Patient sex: F
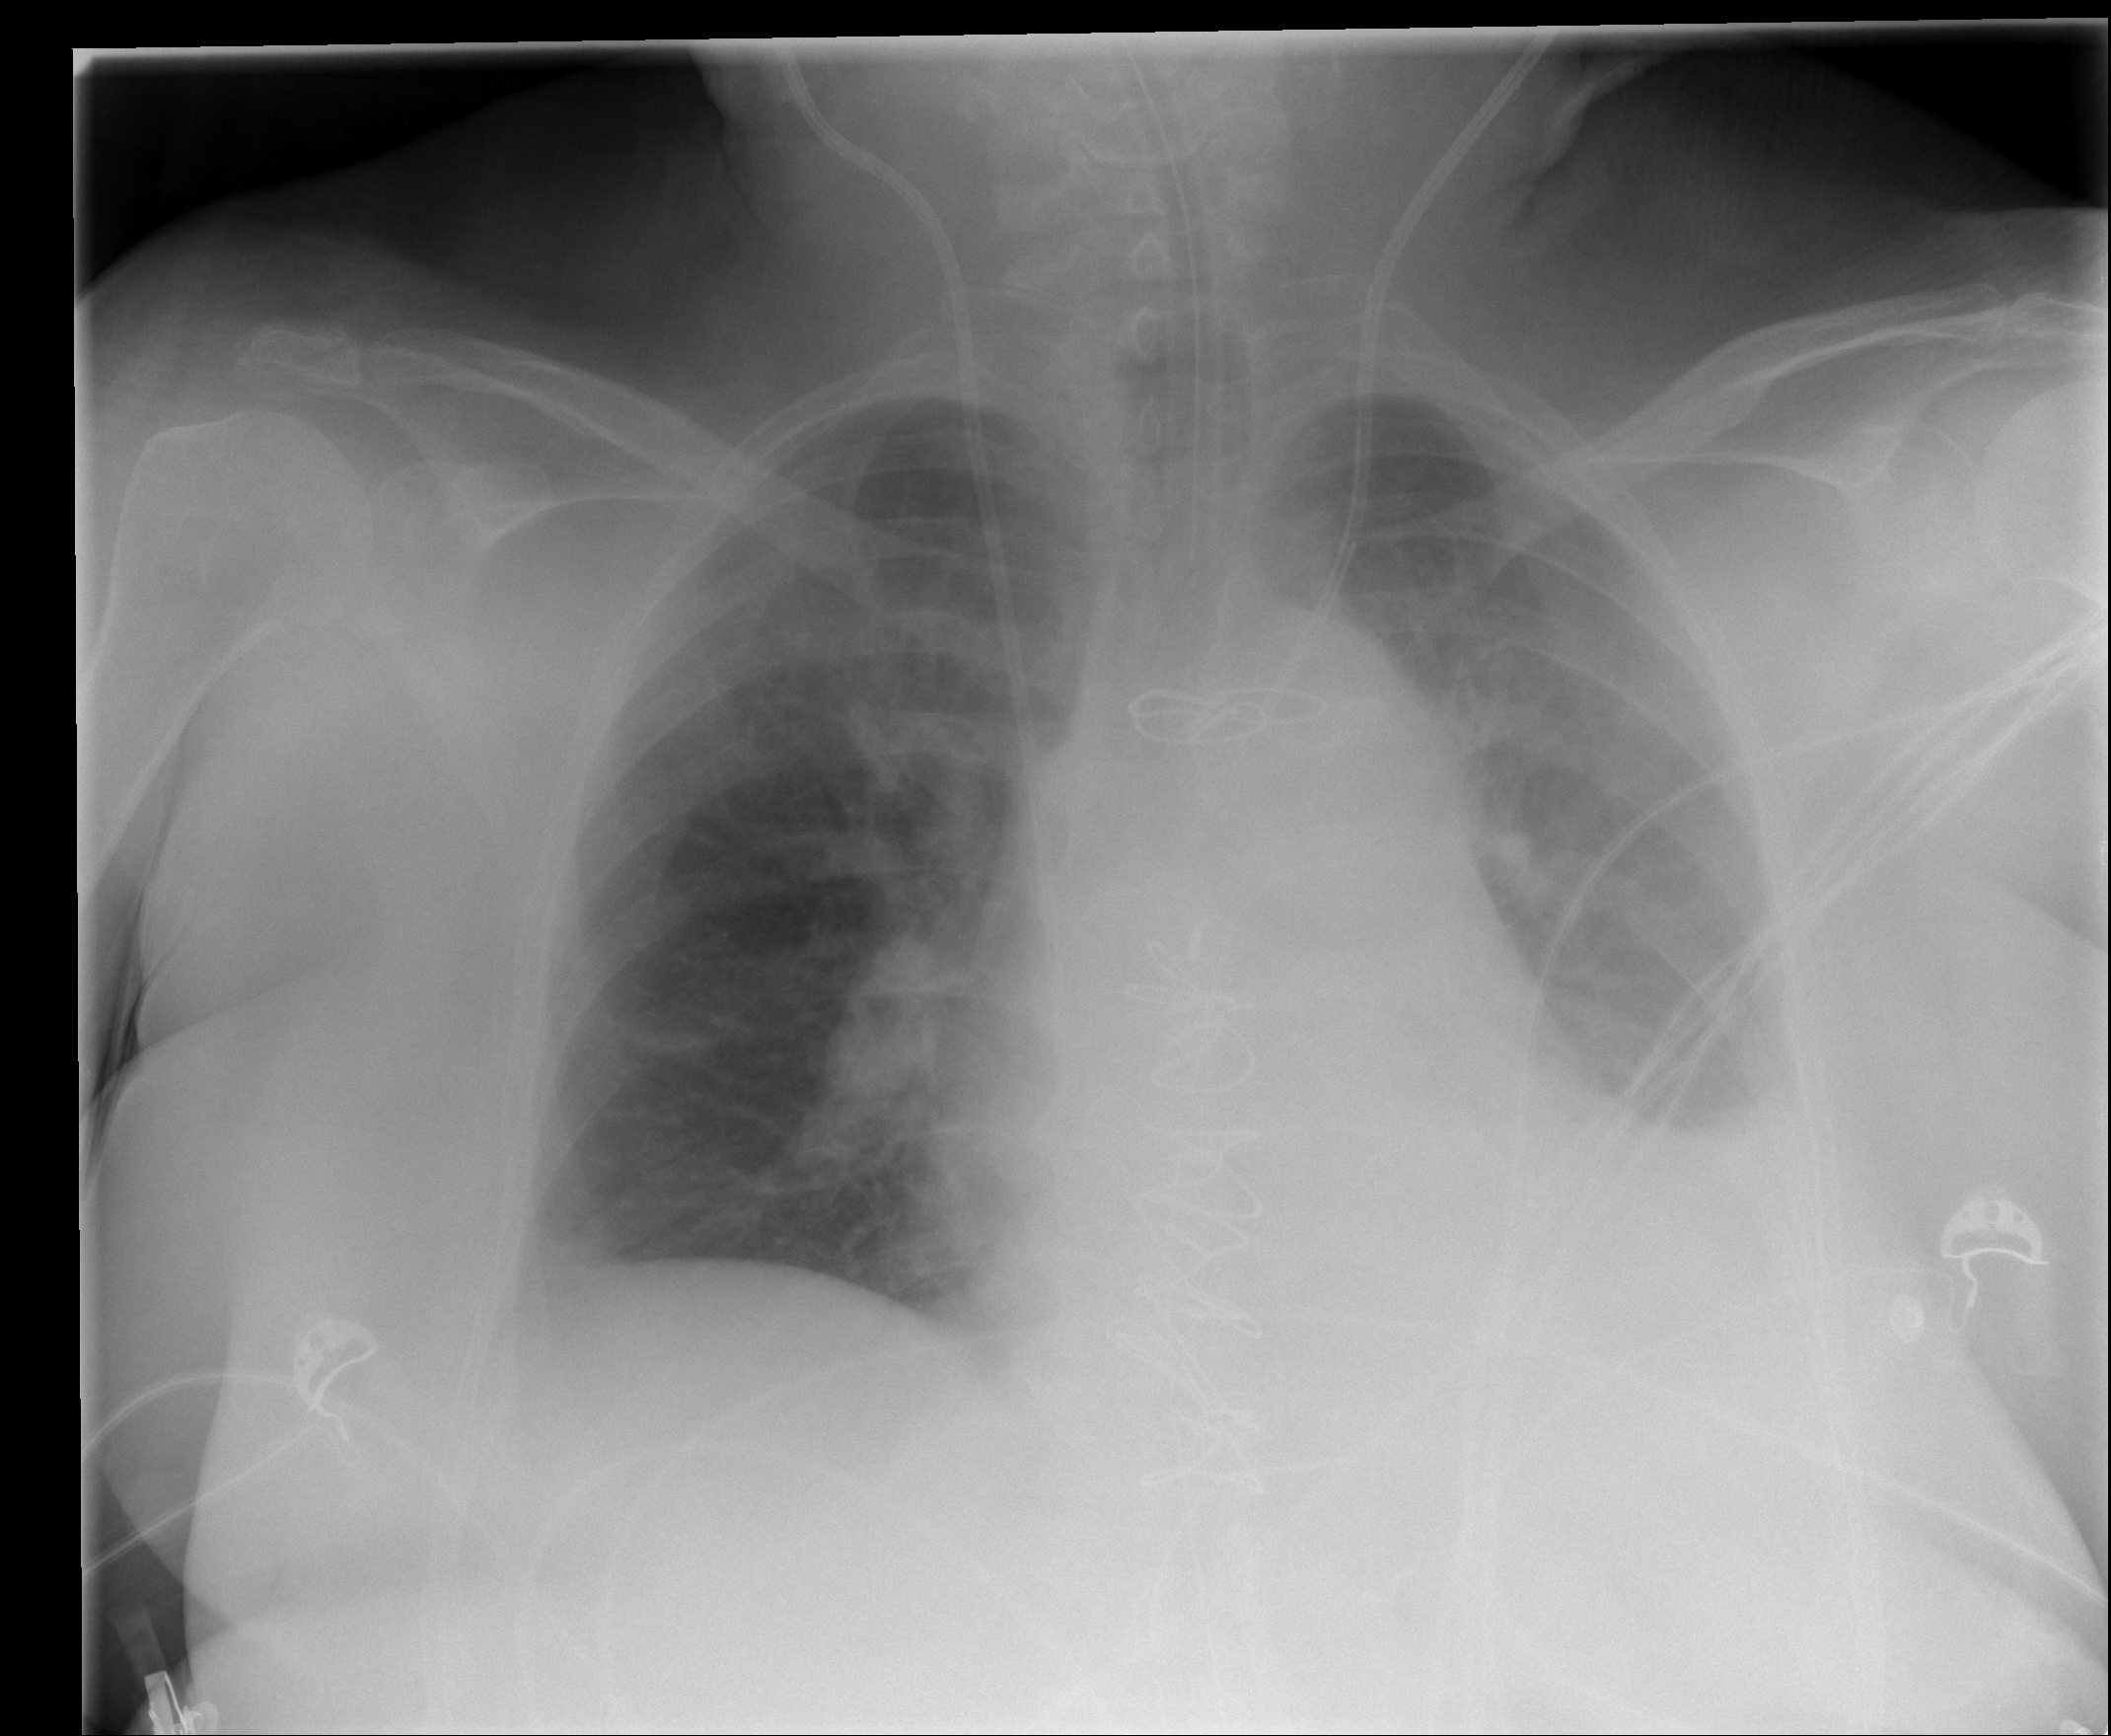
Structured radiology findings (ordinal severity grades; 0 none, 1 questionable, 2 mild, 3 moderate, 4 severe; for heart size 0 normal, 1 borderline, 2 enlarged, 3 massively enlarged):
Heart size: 2
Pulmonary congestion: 2
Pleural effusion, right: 2
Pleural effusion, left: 2
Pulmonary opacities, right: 0
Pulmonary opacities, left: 0
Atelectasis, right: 2
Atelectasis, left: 2